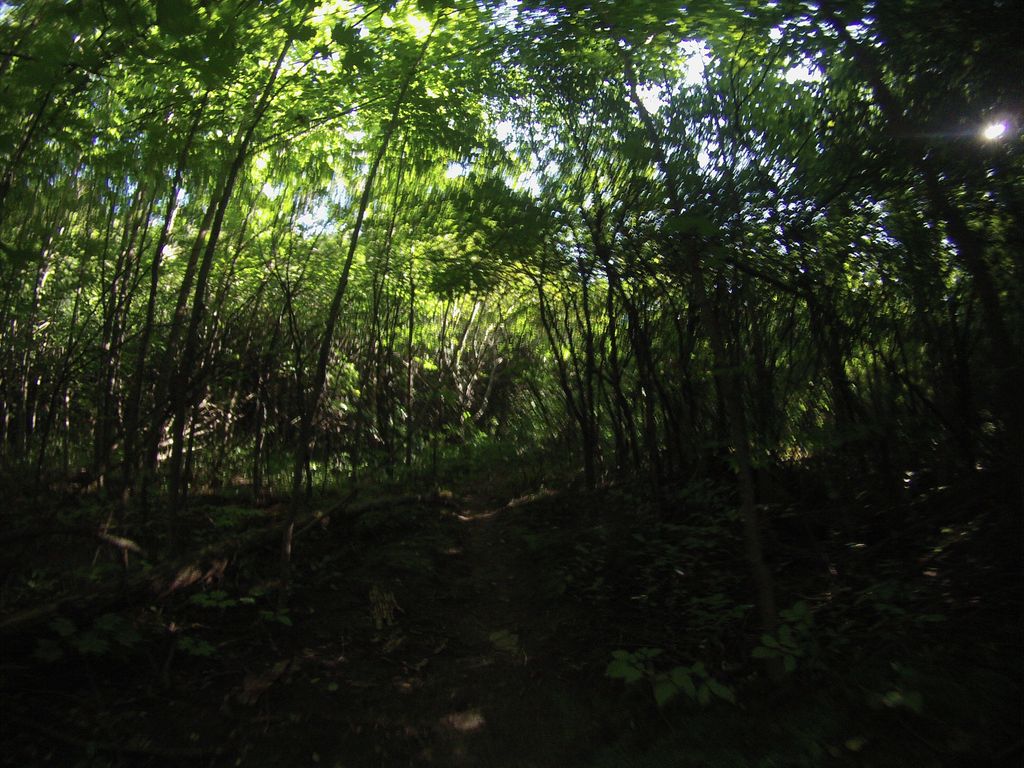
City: ottawa-gatineau